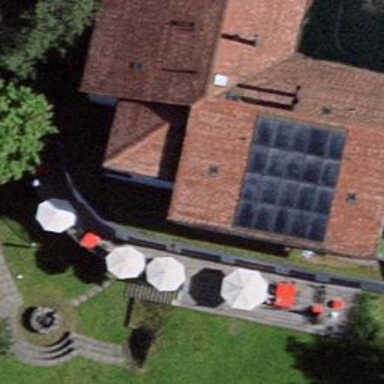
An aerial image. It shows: Hostel for tourism.